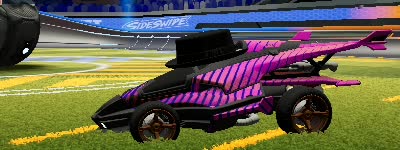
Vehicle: aftershock